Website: macys
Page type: billing-address
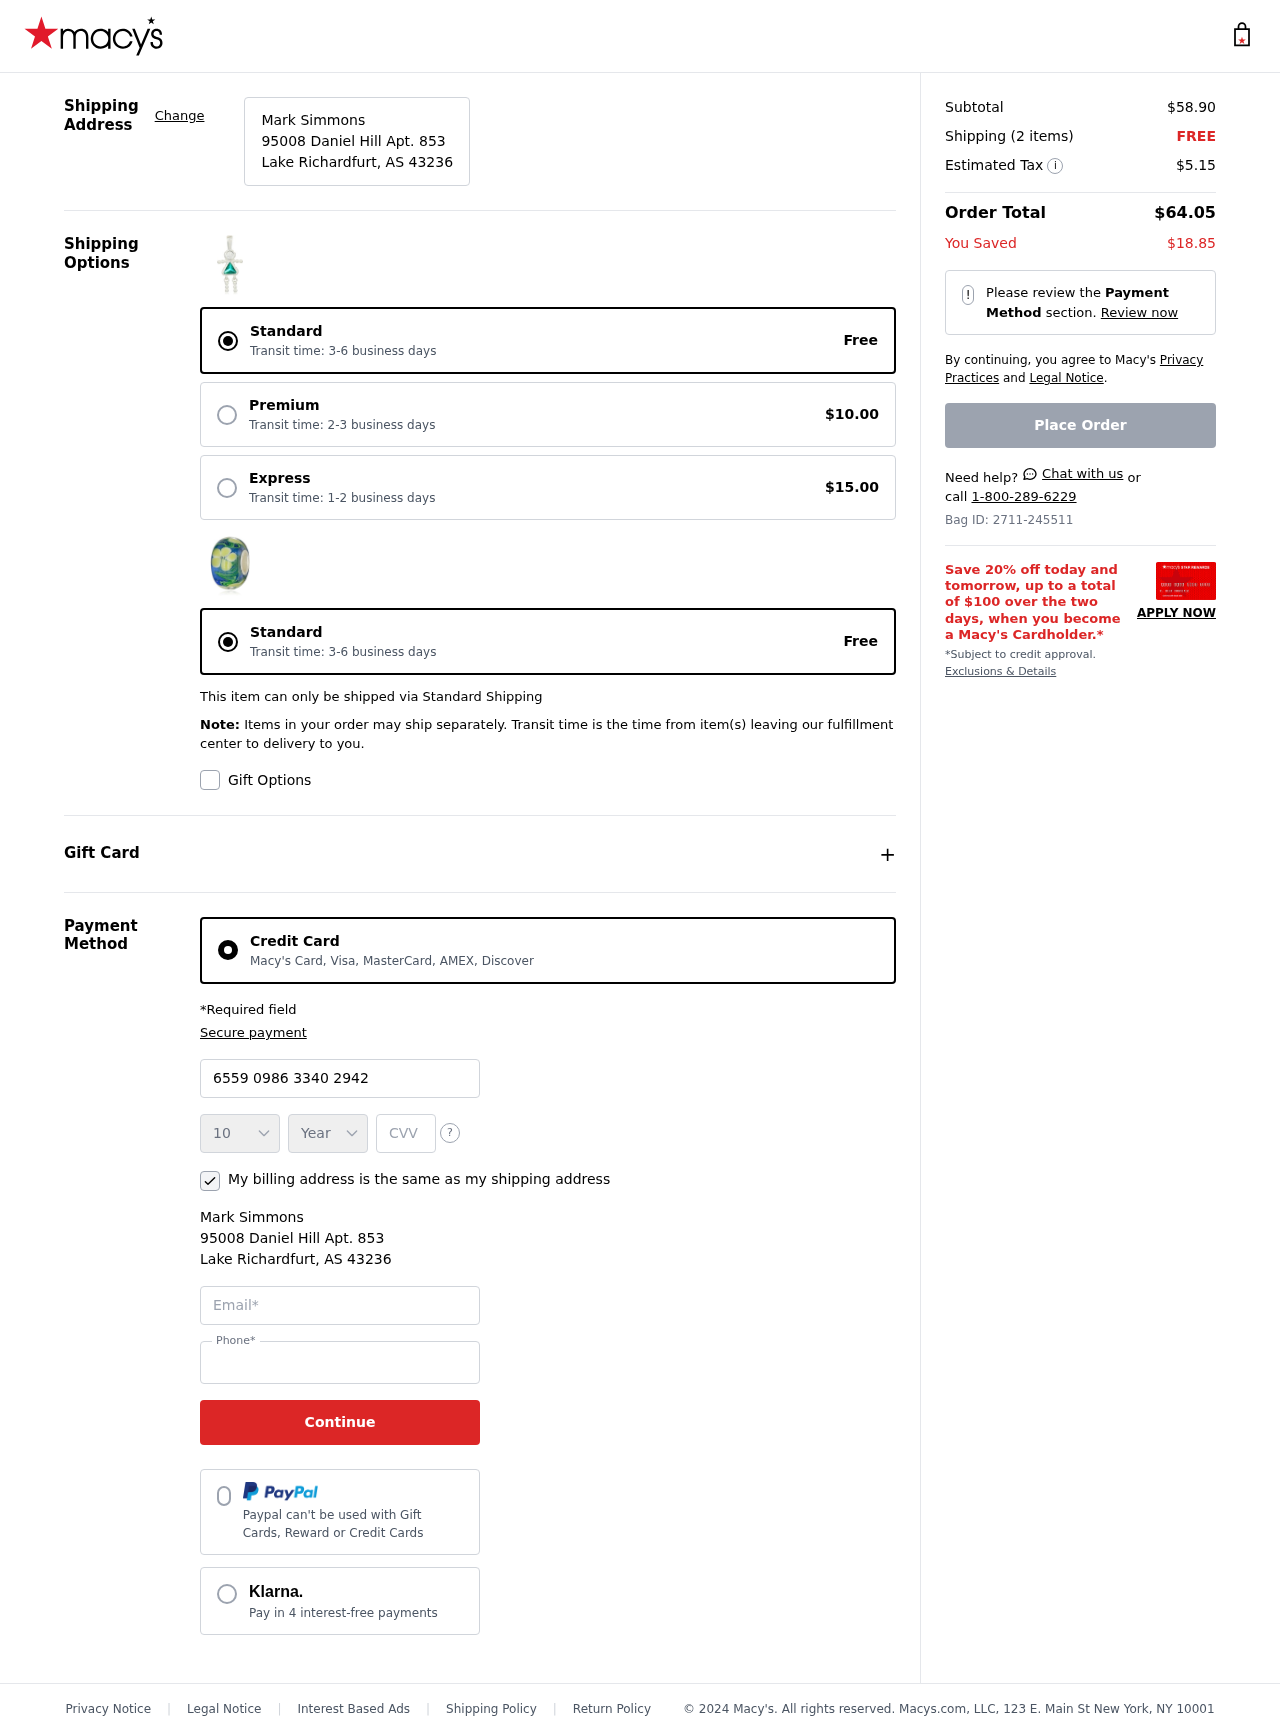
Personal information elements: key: PII_CARD_CVV
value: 748
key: PII_CARD_EXPIRY_MONTH
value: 10
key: PII_CARD_EXPIRY_YEAR
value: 28
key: PII_CARD_NUMBER
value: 6559 0986 3340 2942
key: PII_CITY_STATE_ZIP
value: Lake Richardfurt, AS 43236
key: PII_EMAIL
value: mark.simmons@yahoo.com
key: PII_FULLNAME
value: Mark Simmons
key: PII_PHONE
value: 8417556411
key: PII_STREET
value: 95008 Daniel Hill Apt. 853
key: PII_FULLNAME2
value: Mark Simmons
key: PII_CITY
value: Lake Richardfurt
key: PII_STATE
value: AS
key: PII_STATE_ABBR
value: AS
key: PII_POSTCODE
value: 43236
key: PII_POSTCODE_FULL
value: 43236
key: PII_CITY_STATE
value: Lake Richardfurt, AS
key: PII_POSTCODE_NUMERIC
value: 43236
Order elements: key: ORDER_SUBTOTAL
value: $58.90
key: ORDER_NUM_ITEMS
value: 2
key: ORDER_SHIPPING_COST
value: FREE
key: ORDER_TAX
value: $5.15
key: ORDER_TOTAL
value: $64.05
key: ORDER_SAVINGS
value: $18.85
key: ORDER_ID
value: Bag ID: 2711-245511